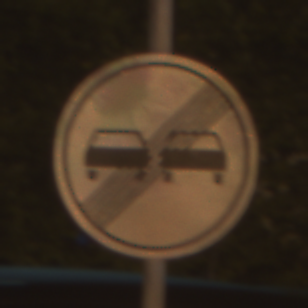
Verkehrszeichen: EndeUeberholverbot
Umgebung: Outdoor, Urban
Tageszeit: Night
Wetter: Clear
Licht: Artificial
Jahreszeit: NotSpecified
Kontrast: HighContrast